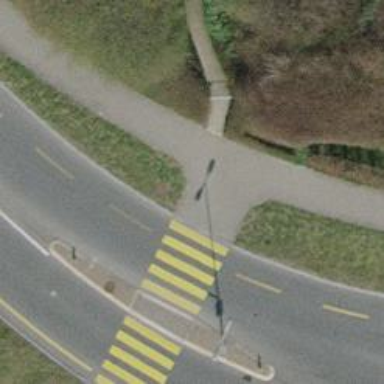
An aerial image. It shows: Kerb barrier.